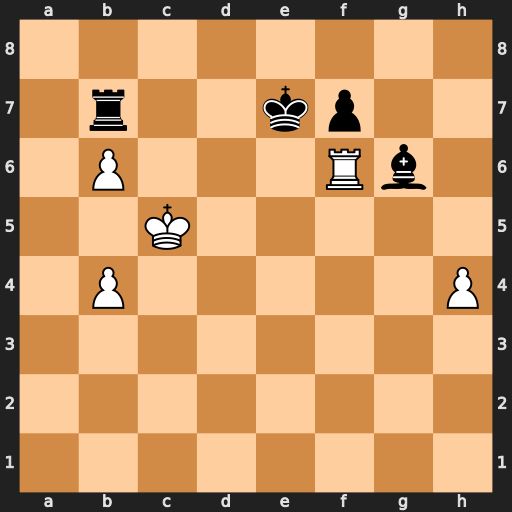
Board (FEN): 8/1r2kp2/1P3Rb1/2K5/1P5P/8/8/8
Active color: w
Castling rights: -
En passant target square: -
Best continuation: Rxg6 fxg6 Kc6 Rb8 b7 Rh8 b5 Ke6 Kc7